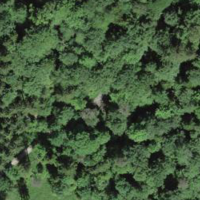
EUNIS habitat code: 43
Species observed at this site:
Fagus sylvatica